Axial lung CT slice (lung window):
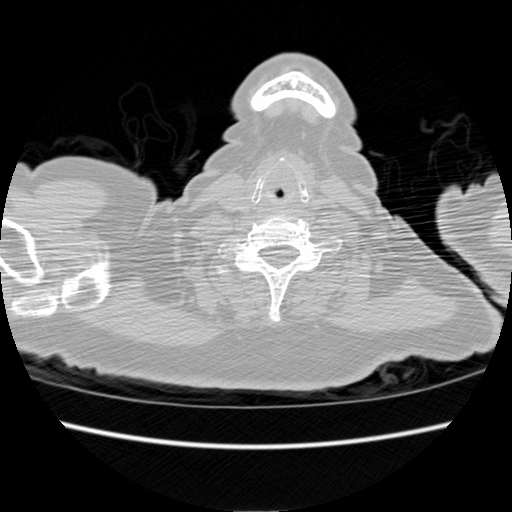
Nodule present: no